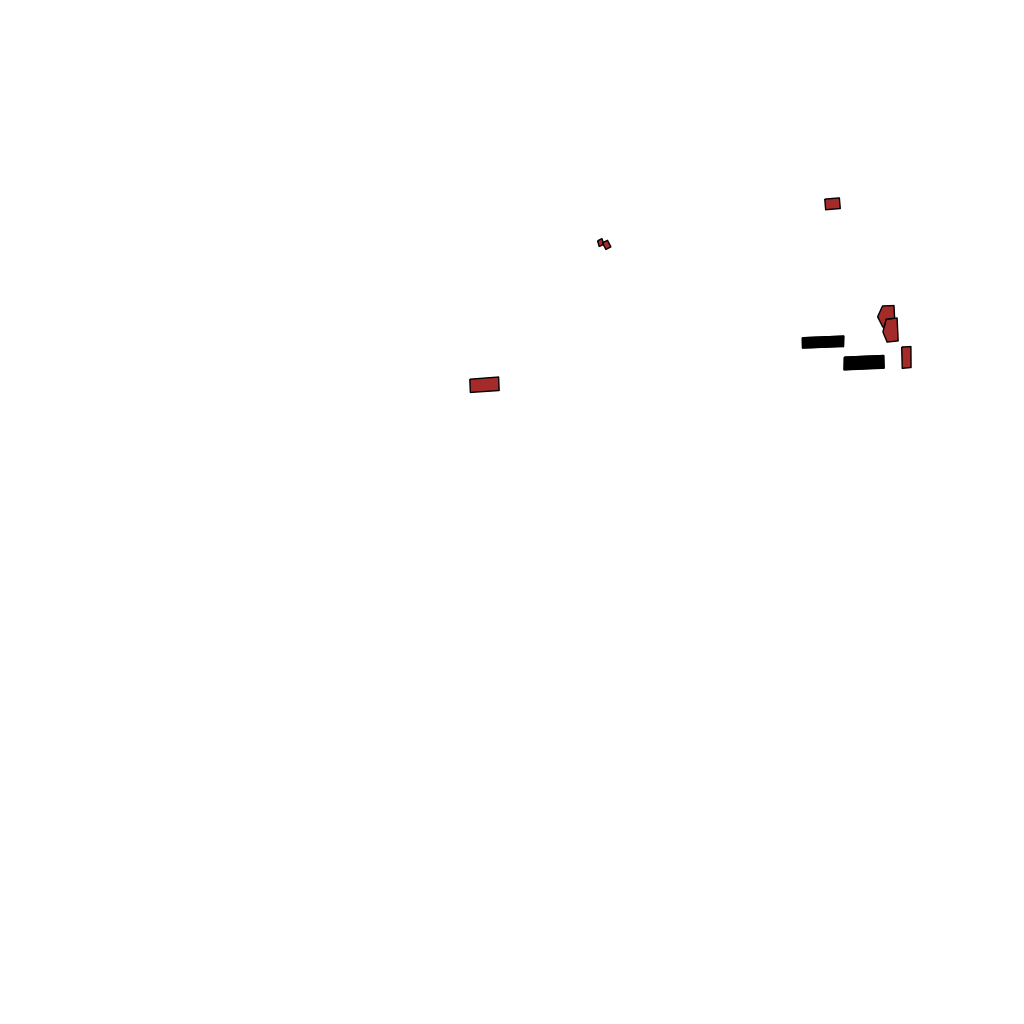
Tags: overhead vector_map, industrial, individual_rise, density_2, Building, Facility, 1.0 km²